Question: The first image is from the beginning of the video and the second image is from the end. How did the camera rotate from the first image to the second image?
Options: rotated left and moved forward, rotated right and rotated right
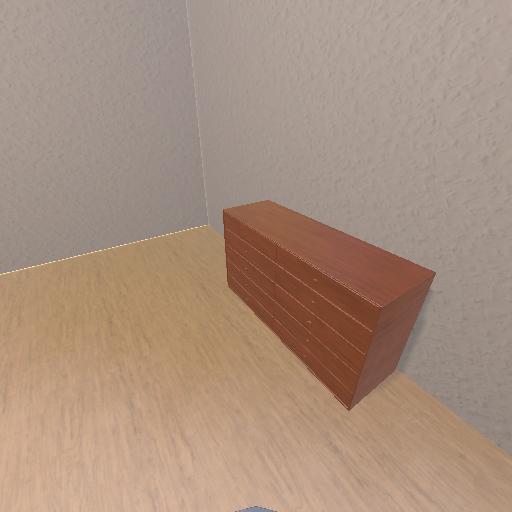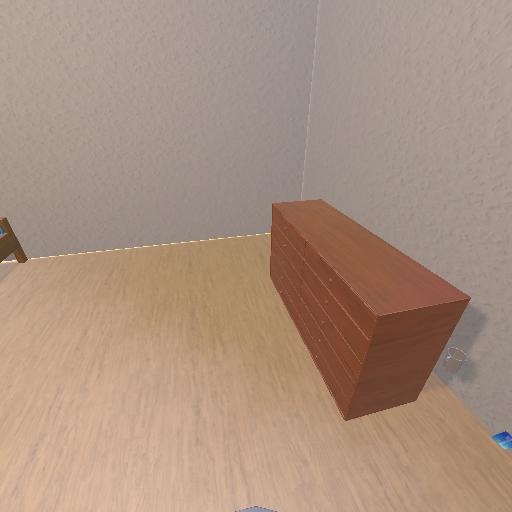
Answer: rotated left and moved forward